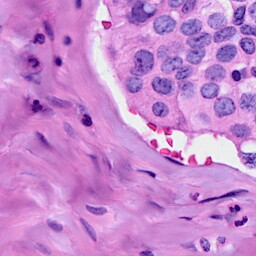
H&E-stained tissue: Breast